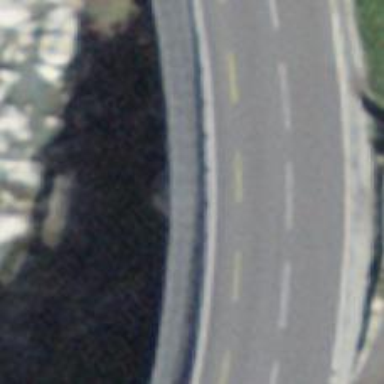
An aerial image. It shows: Path bridge with excellent trail visibility. The surface of the bridge is made of metal grid.